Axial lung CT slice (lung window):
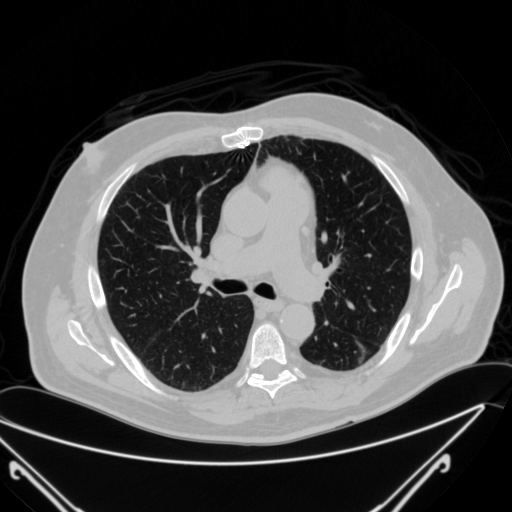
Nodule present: no